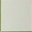
Piece: xx